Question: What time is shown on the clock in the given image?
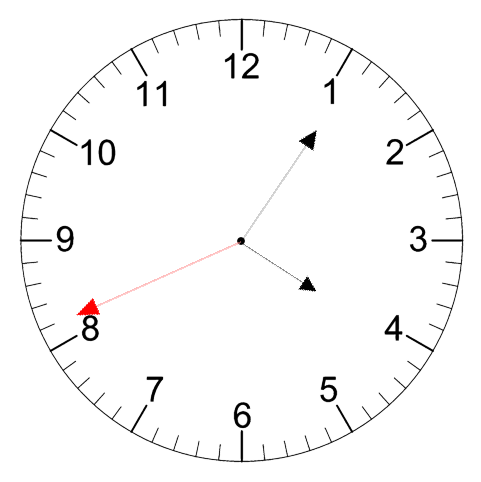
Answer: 04:05:41